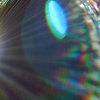
Label: sunburn